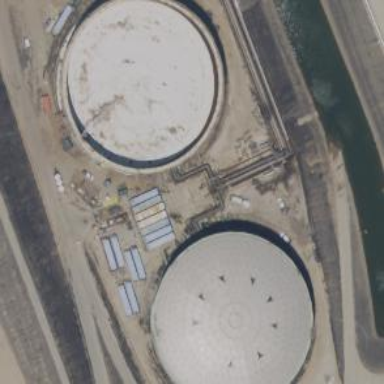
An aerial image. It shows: Storage tank building.